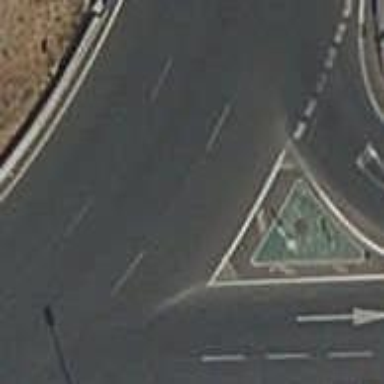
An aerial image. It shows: Primary highway with asphalt surface leading to roundabout.